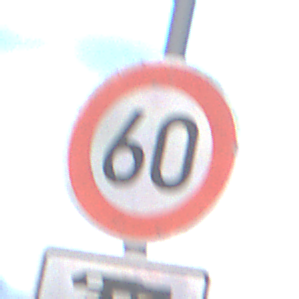
Verkehrszeichen: Geschwindigkeit60
Zusatzzeichen unten: HinweisDurchSinnbild23
Umgebung: Outdoor, Nature
Tageszeit: SunriseSunset
Wetter: PartlyCloudy
Licht: Natural
Jahreszeit: NotSpecified
Kontrast: LowContrast